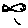
Label: fish